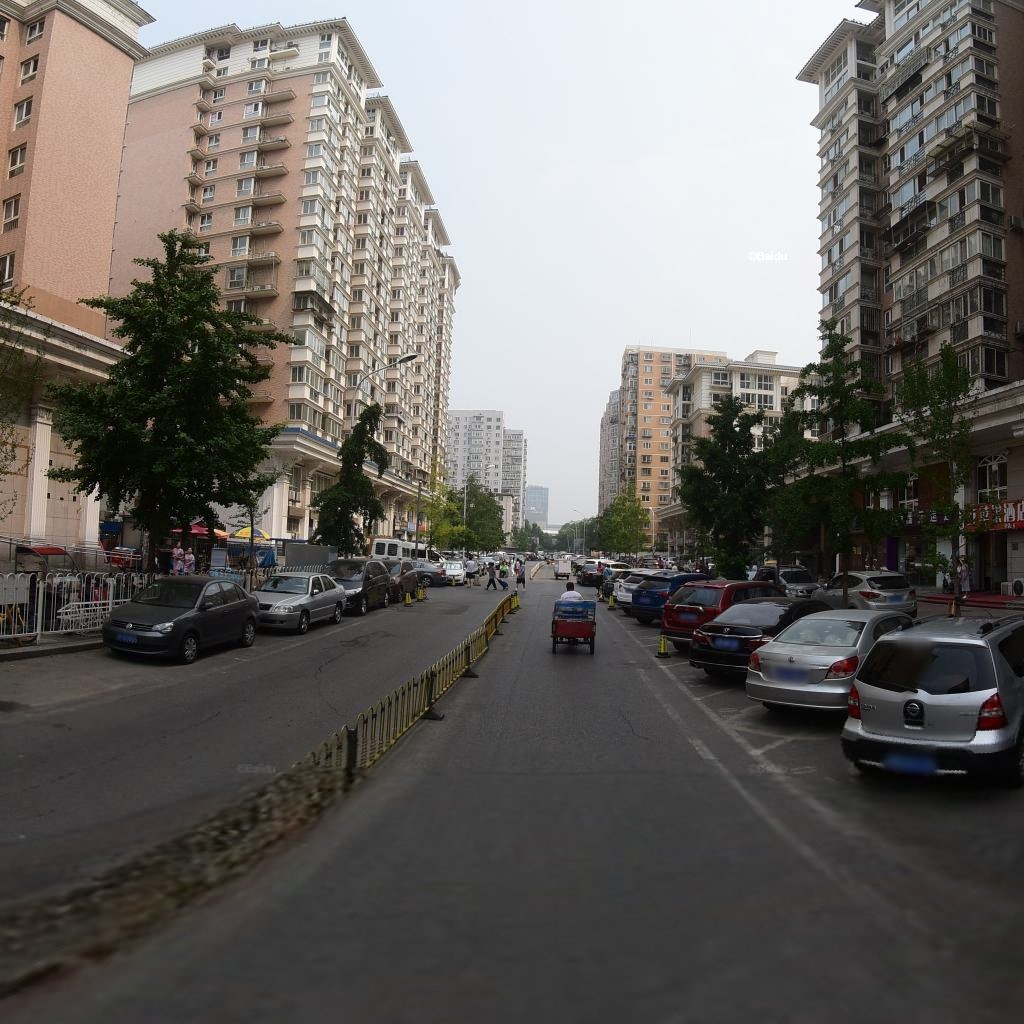
Region: Dongcheng
Road damage annotations: longitudinal crack, longitudinal crack, longitudinal crack, longitudinal crack